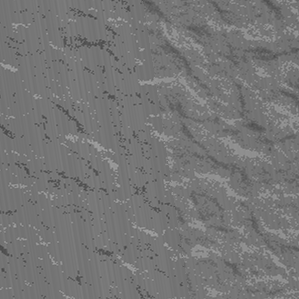
Label: frost